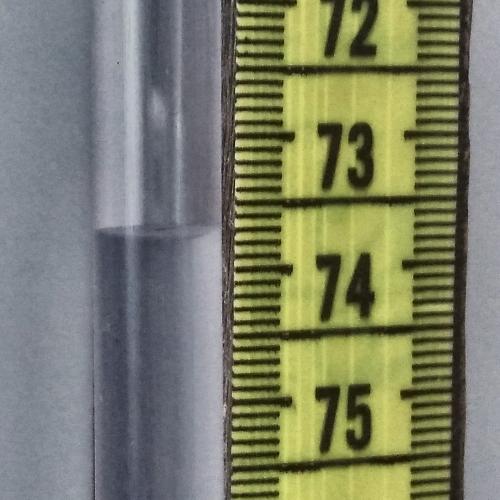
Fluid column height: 73.7 cm